Question: My problem is when I try to add margin bottom to all elements of columns:2 list, i've added margin-bottom:5px for spacing but for some reason it doubles the spacing. One in the third element bottom and the fourth element top (which gives me the problem)

Is there any solution for my problem?
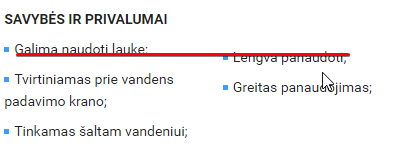
Answer: I have just hit this bug in Chrome.
With a little investigation, it seems the bottom of the last '<li>' in the first column gets placed at the top of the 2nd column.
<URL>
The solution was to apply the follwing to the '<li>''s:
'''
display: inline-block;
width: 100%;
'''
Hope this helps, someone else.